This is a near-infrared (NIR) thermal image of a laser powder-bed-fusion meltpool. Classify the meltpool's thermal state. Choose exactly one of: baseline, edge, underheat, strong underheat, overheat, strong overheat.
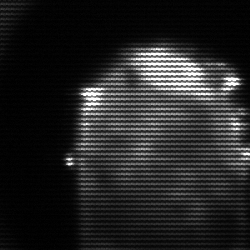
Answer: baseline